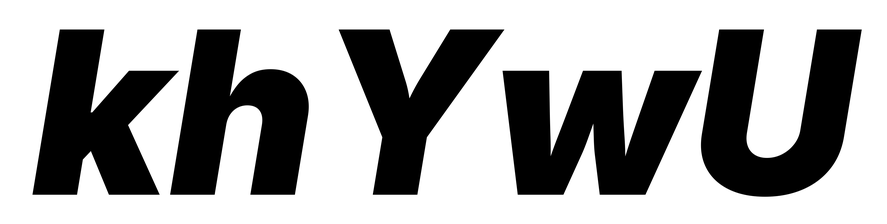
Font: Inter-Italic_Black_Italic